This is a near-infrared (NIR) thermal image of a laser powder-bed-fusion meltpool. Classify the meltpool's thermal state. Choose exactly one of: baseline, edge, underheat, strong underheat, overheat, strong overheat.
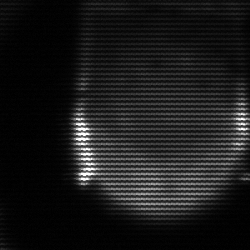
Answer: edge